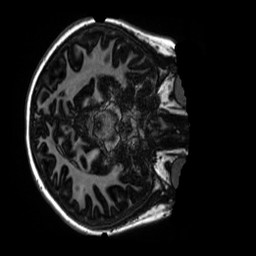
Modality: MP2RAGE
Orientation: axial
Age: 9
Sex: female
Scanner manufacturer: siemens
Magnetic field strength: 3 T
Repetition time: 4 s
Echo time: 0.00303 s